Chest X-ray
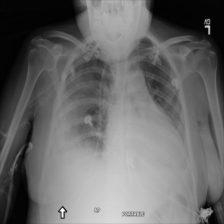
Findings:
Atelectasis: negative
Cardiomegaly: negative
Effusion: negative
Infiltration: negative
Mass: negative
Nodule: negative
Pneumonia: negative
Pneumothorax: negative
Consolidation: positive
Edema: negative
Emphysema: negative
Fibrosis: negative
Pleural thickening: negative
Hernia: negative